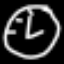
Label: clock